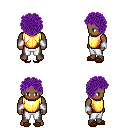
a pixel art fantasy rpg character, male body template, human, dark skin, gold chest armor, white pants, purple curly afro hairstyle, white cloth bracers, brown slippers, four views (front, back, left, right), 2x2 character sprite sheet, small pixel art, hard edges, no anti-aliasing